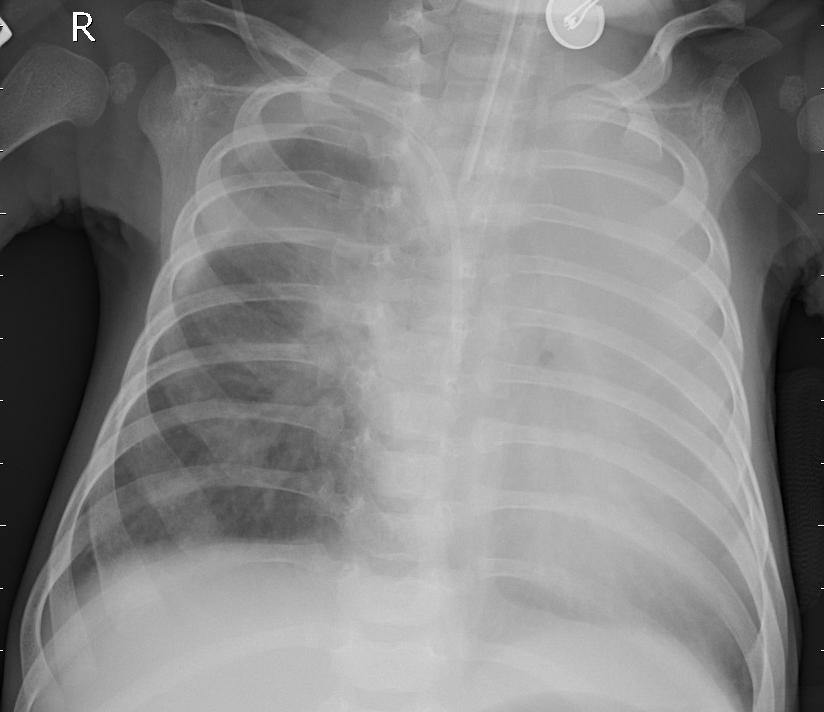
Diagnosis: PNEUMONIA